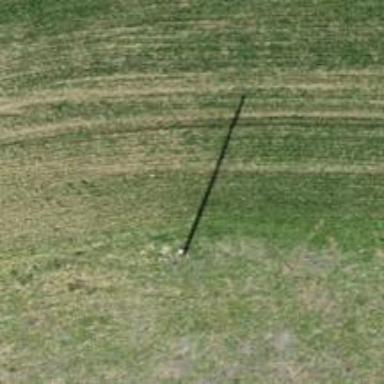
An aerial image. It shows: Power pole.